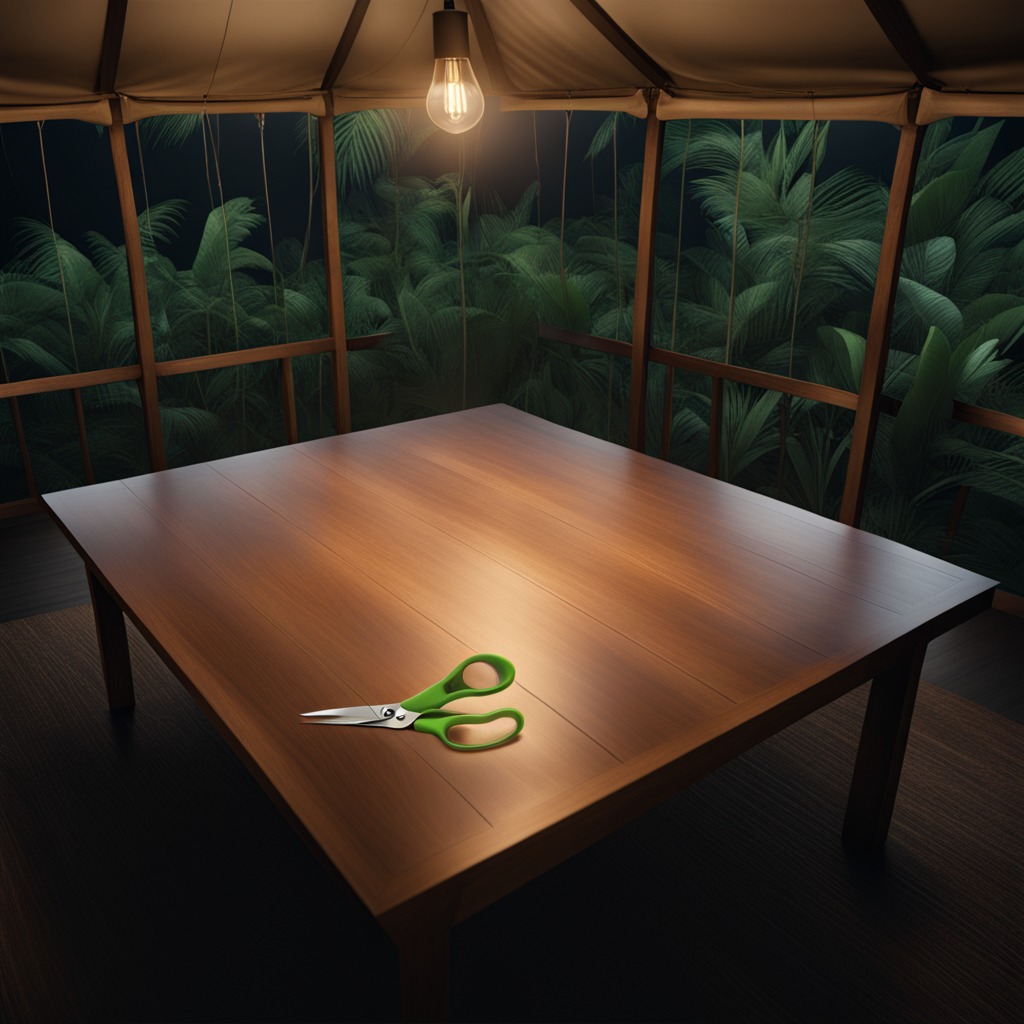
A scissor lies on a wooden table inside a jungle field workshop tent at night.